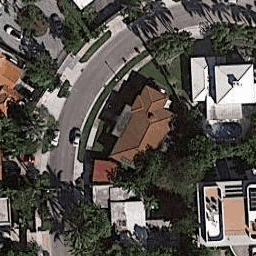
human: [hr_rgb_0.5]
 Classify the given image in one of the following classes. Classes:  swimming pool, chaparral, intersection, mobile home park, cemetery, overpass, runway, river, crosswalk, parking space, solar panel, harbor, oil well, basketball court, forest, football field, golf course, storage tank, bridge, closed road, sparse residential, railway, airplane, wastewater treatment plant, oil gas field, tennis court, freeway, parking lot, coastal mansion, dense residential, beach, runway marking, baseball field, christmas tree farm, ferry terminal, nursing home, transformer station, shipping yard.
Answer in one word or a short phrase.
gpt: coastal mansion